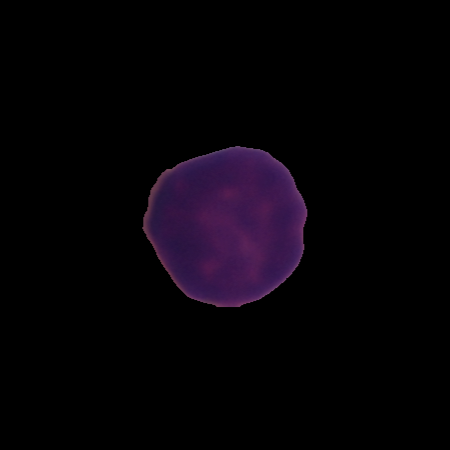
Label: healthy